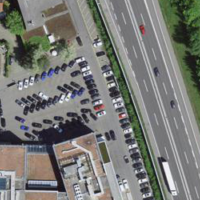
EUNIS habitat code: 57
Species observed at this site:
Columba palumbus